Question: I don't know what else to try, I've updated to Jackson 2, changed to Lazy, used @JsonIgnore... but nothing worked out. Any idea what can it be?
- - -
Estado HTTP 500 - Could not write JSON: failed to lazily initialize a collection of role: com.javalabs.web.dao.Task.actions, no session or session was closed (through reference chain: java.util.HashMap["actions"]->java.util.ArrayList[0]->com.javalabs.web.dao.TaskAction["task"]->com.javalabs.web.dao.Task["actions"]); nested exception is com.fasterxml.jackson.databind.JsonMappingException: failed to lazily initialize a collection of role: com.javalabs.web.dao.Task.actions, no session or session was closed (through reference chain: java.util.HashMap["actions"]->java.util.ArrayList[0]->com.javalabs.web.dao.TaskAction["task"]->com.javalabs.web.dao.Task["actions"])
'''
org.springframework.http.converter.HttpMessageNotWritableException: Could not write JSON: failed to lazily initialize a collection of role: com.javalabs.web.dao.Task.actions, no session or session was closed (through reference chain: java.util.HashMap["actions"]->java.util.ArrayList[0]->com.javalabs.web.dao.TaskAction["task"]->com.javalabs.web.dao.Task["actions"]); nested exception is com.fasterxml.jackson.databind.JsonMappingException: failed to lazily initialize a collection of role: com.javalabs.web.dao.Task.actions, no session or session was closed (through reference chain: java.util.HashMap["actions"]->java.util.ArrayList[0]->com.javalabs.web.dao.TaskAction["task"]->com.javalabs.web.dao.Task["actions"])
org.springframework.http.converter.json.MappingJackson2HttpMessageConverter.writeInternal(MappingJackson2HttpMessageConverter.java:207)
org.springframework.http.converter.AbstractHttpMessageConverter.write(AbstractHttpMessageConverter.java:179)
org.springframework.web.servlet.mvc.method.annotation.AbstractMessageConverterMethodProcessor.writeWithMessageConverters(AbstractMessageConverterMethodProcessor.java:148)
org.springframework.web.servlet.mvc.method.annotation.AbstractMessageConverterMethodProcessor.writeWithMessageConverters(AbstractMessageConverterMethodProcessor.java:90)
org.springframework.web.servlet.mvc.method.annotation.RequestResponseBodyMethodProcessor.handleReturnValue(RequestResponseBodyMethodProcessor.java:189)
org.springframework.web.method.support.HandlerMethodReturnValueHandlerComposite.handleReturnValue(HandlerMethodReturnValueHandlerComposite.java:69)
org.springframework.web.servlet.mvc.method.annotation.ServletInvocableHandlerMethod.invokeAndHandle(ServletInvocableHandlerMethod.java:122)
org.springframework.web.servlet.mvc.method.annotation.RequestMappingHandlerAdapter.invokeHandleMethod(RequestMappingHandlerAdapter.java:745)
org.springframework.web.servlet.mvc.method.annotation.RequestMappingHandlerAdapter.handleInternal(RequestMappingHandlerAdapter.java:686)
org.springframework.web.servlet.mvc.method.AbstractHandlerMethodAdapter.handle(AbstractHandlerMethodAdapter.java:80)
org.springframework.web.servlet.DispatcherServlet.doDispatch(DispatcherServlet.java:925)
org.springframework.web.servlet.DispatcherServlet.doService(DispatcherServlet.java:856)
org.springframework.web.servlet.FrameworkServlet.processRequest(FrameworkServlet.java:936)
org.springframework.web.servlet.FrameworkServlet.doGet(FrameworkServlet.java:827)
javax.servlet.http.HttpServlet.service(HttpServlet.java:620)
org.springframework.web.servlet.FrameworkServlet.service(FrameworkServlet.java:812)
javax.servlet.http.HttpServlet.service(HttpServlet.java:727)
org.apache.tomcat.websocket.server.WsFilter.doFilter(WsFilter.java:52)
org.springframework.security.web.FilterChainProxy$VirtualFilterChain.doFilter(FilterChainProxy.java:330)
org.springframework.security.web.access.intercept.FilterSecurityInterceptor.invoke(FilterSecurityInterceptor.java:118)
org.springframework.security.web.access.intercept.FilterSecurityInterceptor.doFilter(FilterSecurityInterceptor.java:84)
org.springframework.security.web.FilterChainProxy$VirtualFilterChain.doFilter(FilterChainProxy.java:342)
org.springframework.security.web.access.ExceptionTranslationFilter.doFilter(ExceptionTranslationFilter.java:113)
org.springframework.security.web.FilterChainProxy$VirtualFilterChain.doFilter(FilterChainProxy.java:342)
org.springframework.security.web.session.SessionManagementFilter.doFilter(SessionManagementFilter.java:103)
org.springframework.security.web.FilterChainProxy$VirtualFilterChain.doFilter(FilterChainProxy.java:342)
org.springframework.security.web.authentication.AnonymousAuthenticationFilter.doFilter(AnonymousAuthenticationFilter.java:113)
org.springframework.security.web.FilterChainProxy$VirtualFilterChain.doFilter(FilterChainProxy.java:342)
org.springframework.security.web.servletapi.SecurityContextHolderAwareRequestFilter.doFilter(SecurityContextHolderAwareRequestFilter.java:154)
org.springframework.security.web.FilterChainProxy$VirtualFilterChain.doFilter(FilterChainProxy.java:342)
org.springframework.security.web.savedrequest.RequestCacheAwareFilter.doFilter(RequestCacheAwareFilter.java:45)
org.springframework.security.web.FilterChainProxy$VirtualFilterChain.doFilter(FilterChainProxy.java:342)
org.springframework.security.web.authentication.AbstractAuthenticationProcessingFilter.doFilter(AbstractAuthenticationProcessingFilter.java:199)
org.springframework.security.web.FilterChainProxy$VirtualFilterChain.doFilter(FilterChainProxy.java:342)
org.springframework.security.web.authentication.logout.LogoutFilter.doFilter(LogoutFilter.java:110)
org.springframework.security.web.FilterChainProxy$VirtualFilterChain.doFilter(FilterChainProxy.java:342)
org.springframework.security.web.context.request.async.WebAsyncManagerIntegrationFilter.doFilterInternal(WebAsyncManagerIntegrationFilter.java:50)
org.springframework.web.filter.OncePerRequestFilter.doFilter(OncePerRequestFilter.java:107)
org.springframework.security.web.FilterChainProxy$VirtualFilterChain.doFilter(FilterChainProxy.java:342)
org.springframework.security.web.context.SecurityContextPersistenceFilter.doFilter(SecurityContextPersistenceFilter.java:87)
org.springframework.security.web.FilterChainProxy$VirtualFilterChain.doFilter(FilterChainProxy.java:342)
org.springframework.security.web.FilterChainProxy.doFilterInternal(FilterChainProxy.java:192)
org.springframework.security.web.FilterChainProxy.doFilter(FilterChainProxy.java:160)
org.springframework.web.filter.DelegatingFilterProxy.invokeDelegate(DelegatingFilterProxy.java:343)
org.springframework.web.filter.DelegatingFilterProxy.doFilter(DelegatingFilterProxy.java:260)
causa raiz
com.fasterxml.jackson.databind.JsonMappingException: failed to lazily initialize a collection of role: com.javalabs.web.dao.Task.actions, no session or session was closed (through reference chain: java.util.HashMap["actions"]->java.util.ArrayList[0]->com.javalabs.web.dao.TaskAction["task"]->com.javalabs.web.dao.Task["actions"])
com.fasterxml.jackson.databind.JsonMappingException.wrapWithPath(JsonMappingException.java:232)
com.fasterxml.jackson.databind.JsonMappingException.wrapWithPath(JsonMappingException.java:197)
com.fasterxml.jackson.databind.ser.std.StdSerializer.wrapAndThrow(StdSerializer.java:184)
com.fasterxml.jackson.databind.ser.std.BeanSerializerBase.serializeFields(BeanSerializerBase.java:605)
com.fasterxml.jackson.databind.ser.BeanSerializer.serialize(BeanSerializer.java:142)
com.fasterxml.jackson.databind.ser.BeanPropertyWriter.serializeAsField(BeanPropertyWriter.java:569)
com.fasterxml.jackson.databind.ser.std.BeanSerializerBase.serializeFields(BeanSerializerBase.java:597)
com.fasterxml.jackson.databind.ser.BeanSerializer.serialize(BeanSerializer.java:142)
com.fasterxml.jackson.databind.ser.impl.IndexedListSerializer.serializeContents(IndexedListSerializer.java:100)
com.fasterxml.jackson.databind.ser.impl.IndexedListSerializer.serializeContents(IndexedListSerializer.java:21)
com.fasterxml.jackson.databind.ser.std.AsArraySerializerBase.serialize(AsArraySerializerBase.java:186)
com.fasterxml.jackson.databind.ser.std.MapSerializer.serializeFields(MapSerializer.java:394)
com.fasterxml.jackson.databind.ser.std.MapSerializer.serialize(MapSerializer.java:315)
com.fasterxml.jackson.databind.ser.std.MapSerializer.serialize(MapSerializer.java:27)
com.fasterxml.jackson.databind.ser.DefaultSerializerProvider.serializeValue(DefaultSerializerProvider.java:118)
com.fasterxml.jackson.databind.ObjectMapper.writeValue(ObjectMapper.java:1819)
org.springframework.http.converter.json.MappingJackson2HttpMessageConverter.writeInternal(MappingJackson2HttpMessageConverter.java:204)
org.springframework.http.converter.AbstractHttpMessageConverter.write(AbstractHttpMessageConverter.java:179)
org.springframework.web.servlet.mvc.method.annotation.AbstractMessageConverterMethodProcessor.writeWithMessageConverters(AbstractMessageConverterMethodProcessor.java:148)
org.springframework.web.servlet.mvc.method.annotation.AbstractMessageConverterMethodProcessor.writeWithMessageConverters(AbstractMessageConverterMethodProcessor.java:90)
org.springframework.web.servlet.mvc.method.annotation.RequestResponseBodyMethodProcessor.handleReturnValue(RequestResponseBodyMethodProcessor.java:189)
org.springframework.web.method.support.HandlerMethodReturnValueHandlerComposite.handleReturnValue(HandlerMethodReturnValueHandlerComposite.java:69)
org.springframework.web.servlet.mvc.method.annotation.ServletInvocableHandlerMethod.invokeAndHandle(ServletInvocableHandlerMethod.java:122)
org.springframework.web.servlet.mvc.method.annotation.RequestMappingHandlerAdapter.invokeHandleMethod(RequestMappingHandlerAdapter.java:745)
org.springframework.web.servlet.mvc.method.annotation.RequestMappingHandlerAdapter.handleInternal(RequestMappingHandlerAdapter.java:686)
org.springframework.web.servlet.mvc.method.AbstractHandlerMethodAdapter.handle(AbstractHandlerMethodAdapter.java:80)
org.springframework.web.servlet.DispatcherServlet.doDispatch(DispatcherServlet.java:925)
org.springframework.web.servlet.DispatcherServlet.doService(DispatcherServlet.java:856)
org.springframework.web.servlet.FrameworkServlet.processRequest(FrameworkServlet.java:936)
org.springframework.web.servlet.FrameworkServlet.doGet(FrameworkServlet.java:827)
javax.servlet.http.HttpServlet.service(HttpServlet.java:620)
org.springframework.web.servlet.FrameworkServlet.service(FrameworkServlet.java:812)
javax.servlet.http.HttpServlet.service(HttpServlet.java:727)
org.apache.tomcat.websocket.server.WsFilter.doFilter(WsFilter.java:52)
org.springframework.security.web.FilterChainProxy$VirtualFilterChain.doFilter(FilterChainProxy.java:330)
org.springframework.security.web.access.intercept.FilterSecurityInterceptor.invoke(FilterSecurityInterceptor.java:118)
org.springframework.security.web.access.intercept.FilterSecurityInterceptor.doFilter(FilterSecurityInterceptor.java:84)
org.springframework.security.web.FilterChainProxy$VirtualFilterChain.doFilter(FilterChainProxy.java:342)
org.springframework.security.web.access.ExceptionTranslationFilter.doFilter(ExceptionTranslationFilter.java:113)
org.springframework.security.web.FilterChainProxy$VirtualFilterChain.doFilter(FilterChainProxy.java:342)
org.springframework.security.web.session.SessionManagementFilter.doFilter(SessionManagementFilter.java:103)
org.springframework.security.web.FilterChainProxy$VirtualFilterChain.doFilter(FilterChainProxy.java:342)
org.springframework.security.web.authentication.AnonymousAuthenticationFilter.doFilter(AnonymousAuthenticationFilter.java:113)
org.springframework.security.web.FilterChainProxy$VirtualFilterChain.doFilter(FilterChainProxy.java:342)
org.springframework.security.web.servletapi.SecurityContextHolderAwareRequestFilter.doFilter(SecurityContextHolderAwareRequestFilter.java:154)
org.springframework.security.web.FilterChainProxy$VirtualFilterChain.doFilter(FilterChainProxy.java:342)
org.springframework.security.web.savedrequest.RequestCacheAwareFilter.doFilter(RequestCacheAwareFilter.java:45)
org.springframework.security.web.FilterChainProxy$VirtualFilterChain.doFilter(FilterChainProxy.java:342)
org.springframework.security.web.authentication.AbstractAuthenticationProcessingFilter.doFilter(AbstractAuthenticationProcessingFilter.java:199)
org.springframework.security.web.FilterChainProxy$VirtualFilterChain.doFilter(FilterChainProxy.java:342)
org.springframework.security.web.authentication.logout.LogoutFilter.doFilter(LogoutFilter.java:110)
org.springframework.security.web.FilterChainProxy$VirtualFilterChain.doFilter(FilterChainProxy.java:342)
org.springframework.security.web.context.request.async.WebAsyncManagerIntegrationFilter.doFilterInternal(WebAsyncManagerIntegrationFilter.java:50)
org.springframework.web.filter.OncePerRequestFilter.doFilter(OncePerRequestFilter.java:107)
org.springframework.security.web.FilterChainProxy$VirtualFilterChain.doFilter(FilterChainProxy.java:342)
org.springframework.security.web.context.SecurityContextPersistenceFilter.doFilter(SecurityContextPersistenceFilter.java:87)
org.springframework.security.web.FilterChainProxy$VirtualFilterChain.doFilter(FilterChainProxy.java:342)
org.springframework.security.web.FilterChainProxy.doFilterInternal(FilterChainProxy.java:192)
org.springframework.security.web.FilterChainProxy.doFilter(FilterChainProxy.java:160)
org.springframework.web.filter.DelegatingFilterProxy.invokeDelegate(DelegatingFilterProxy.java:343)
org.springframework.web.filter.DelegatingFilterProxy.doFilter(DelegatingFilterProxy.java:260)
causa raiz
org.hibernate.LazyInitializationException: failed to lazily initialize a collection of role: com.javalabs.web.dao.Task.actions, no session or session was closed
org.hibernate.collection.AbstractPersistentCollection.throwLazyInitializationException(AbstractPersistentCollection.java:383)
org.hibernate.collection.AbstractPersistentCollection.throwLazyInitializationExceptionIfNotConnected(AbstractPersistentCollection.java:375)
org.hibernate.collection.AbstractPersistentCollection.initialize(AbstractPersistentCollection.java:368)
org.hibernate.collection.AbstractPersistentCollection.read(AbstractPersistentCollection.java:111)
org.hibernate.collection.PersistentBag.iterator(PersistentBag.java:272)
com.fasterxml.jackson.databind.ser.std.CollectionSerializer.serializeContents(CollectionSerializer.java:90)
com.fasterxml.jackson.databind.ser.std.CollectionSerializer.serializeContents(CollectionSerializer.java:23)
com.fasterxml.jackson.databind.ser.std.AsArraySerializerBase.serialize(AsArraySerializerBase.java:186)
com.fasterxml.jackson.databind.ser.BeanPropertyWriter.serializeAsField(BeanPropertyWriter.java:569)
com.fasterxml.jackson.databind.ser.std.BeanSerializerBase.serializeFields(BeanSerializerBase.java:597)
com.fasterxml.jackson.databind.ser.BeanSerializer.serialize(BeanSerializer.java:142)
com.fasterxml.jackson.databind.ser.BeanPropertyWriter.serializeAsField(BeanPropertyWriter.java:569)
com.fasterxml.jackson.databind.ser.std.BeanSerializerBase.serializeFields(BeanSerializerBase.java:597)
com.fasterxml.jackson.databind.ser.BeanSerializer.serialize(BeanSerializer.java:142)
com.fasterxml.jackson.databind.ser.impl.IndexedListSerializer.serializeContents(IndexedListSerializer.java:100)
com.fasterxml.jackson.databind.ser.impl.IndexedListSerializer.serializeContents(IndexedListSerializer.java:21)
com.fasterxml.jackson.databind.ser.std.AsArraySerializerBase.serialize(AsArraySerializerBase.java:186)
com.fasterxml.jackson.databind.ser.std.MapSerializer.serializeFields(MapSerializer.java:394)
com.fasterxml.jackson.databind.ser.std.MapSerializer.serialize(MapSerializer.java:315)
com.fasterxml.jackson.databind.ser.std.MapSerializer.serialize(MapSerializer.java:27)
com.fasterxml.jackson.databind.ser.DefaultSerializerProvider.serializeValue(DefaultSerializerProvider.java:118)
com.fasterxml.jackson.databind.ObjectMapper.writeValue(ObjectMapper.java:1819)
org.springframework.http.converter.json.MappingJackson2HttpMessageConverter.writeInternal(MappingJackson2HttpMessageConverter.java:204)
org.springframework.http.converter.AbstractHttpMessageConverter.write(AbstractHttpMessageConverter.java:179)
org.springframework.web.servlet.mvc.method.annotation.AbstractMessageConverterMethodProcessor.writeWithMessageConverters(AbstractMessageConverterMethodProcessor.java:148)
org.springframework.web.servlet.mvc.method.annotation.AbstractMessageConverterMethodProcessor.writeWithMessageConverters(AbstractMessageConverterMethodProcessor.java:90)
org.springframework.web.servlet.mvc.method.annotation.RequestResponseBodyMethodProcessor.handleReturnValue(RequestResponseBodyMethodProcessor.java:189)
org.springframework.web.method.support.HandlerMethodReturnValueHandlerComposite.handleReturnValue(HandlerMethodReturnValueHandlerComposite.java:69)
org.springframework.web.servlet.mvc.method.annotation.ServletInvocableHandlerMethod.invokeAndHandle(ServletInvocableHandlerMethod.java:122)
org.springframework.web.servlet.mvc.method.annotation.RequestMappingHandlerAdapter.invokeHandleMethod(RequestMappingHandlerAdapter.java:745)
org.springframework.web.servlet.mvc.method.annotation.RequestMappingHandlerAdapter.handleInternal(RequestMappingHandlerAdapter.java:686)
org.springframework.web.servlet.mvc.method.AbstractHandlerMethodAdapter.handle(AbstractHandlerMethodAdapter.java:80)
org.springframework.web.servlet.DispatcherServlet.doDispatch(DispatcherServlet.java:925)
org.springframework.web.servlet.DispatcherServlet.doService(DispatcherServlet.java:856)
org.springframework.web.servlet.FrameworkServlet.processRequest(FrameworkServlet.java:936)
org.springframework.web.servlet.FrameworkServlet.doGet(FrameworkServlet.java:827)
javax.servlet.http.HttpServlet.service(HttpServlet.java:620)
org.springframework.web.servlet.FrameworkServlet.service(FrameworkServlet.java:812)
javax.servlet.http.HttpServlet.service(HttpServlet.java:727)
org.apache.tomcat.websocket.server.WsFilter.doFilter(WsFilter.java:52)
org.springframework.security.web.FilterChainProxy$VirtualFilterChain.doFilter(FilterChainProxy.java:330)
org.springframework.security.web.access.intercept.FilterSecurityInterceptor.invoke(FilterSecurityInterceptor.java:118)
org.springframework.security.web.access.intercept.FilterSecurityInterceptor.doFilter(FilterSecurityInterceptor.java:84)
org.springframework.security.web.FilterChainProxy$VirtualFilterChain.doFilter(FilterChainProxy.java:342)
org.springframework.security.web.access.ExceptionTranslationFilter.doFilter(ExceptionTranslationFilter.java:113)
org.springframework.security.web.FilterChainProxy$VirtualFilterChain.doFilter(FilterChainProxy.java:342)
org.springframework.security.web.session.SessionManagementFilter.doFilter(SessionManagementFilter.java:103)
org.springframework.security.web.FilterChainProxy$VirtualFilterChain.doFilter(FilterChainProxy.java:342)
org.springframework.security.web.authentication.AnonymousAuthenticationFilter.doFilter(AnonymousAuthenticationFilter.java:113)
org.springframework.security.web.FilterChainProxy$VirtualFilterChain.doFilter(FilterChainProxy.java:342)
org.springframework.security.web.servletapi.SecurityContextHolderAwareRequestFilter.doFilter(SecurityContextHolderAwareRequestFilter.java:154)
org.springframework.security.web.FilterChainProxy$VirtualFilterChain.doFilter(FilterChainProxy.java:342)
org.springframework.security.web.savedrequest.RequestCacheAwareFilter.doFilter(RequestCacheAwareFilter.java:45)
org.springframework.security.web.FilterChainProxy$VirtualFilterChain.doFilter(FilterChainProxy.java:342)
org.springframework.security.web.authentication.AbstractAuthenticationProcessingFilter.doFilter(AbstractAuthenticationProcessingFilter.java:199)
org.springframework.security.web.FilterChainProxy$VirtualFilterChain.doFilter(FilterChainProxy.java:342)
org.springframework.security.web.authentication.logout.LogoutFilter.doFilter(LogoutFilter.java:110)
org.springframework.security.web.FilterChainProxy$VirtualFilterChain.doFilter(FilterChainProxy.java:342)
org.springframework.security.web.context.request.async.WebAsyncManagerIntegrationFilter.doFilterInternal(WebAsyncManagerIntegrationFilter.java:50)
org.springframework.web.filter.OncePerRequestFilter.doFilter(OncePerRequestFilter.java:107)
org.springframework.security.web.FilterChainProxy$VirtualFilterChain.doFilter(FilterChainProxy.java:342)
org.springframework.security.web.context.SecurityContextPersistenceFilter.doFilter(SecurityContextPersistenceFilter.java:87)
org.springframework.security.web.FilterChainProxy$VirtualFilterChain.doFilter(FilterChainProxy.java:342)
org.springframework.security.web.FilterChainProxy.doFilterInternal(FilterChainProxy.java:192)
org.springframework.security.web.FilterChainProxy.doFilter(FilterChainProxy.java:160)
org.springframework.web.filter.DelegatingFilterProxy.invokeDelegate(DelegatingFilterProxy.java:343)
org.springframework.web.filter.DelegatingFilterProxy.doFilter(DelegatingFilterProxy.java:260)
'''

'''
@Controller
public class TaskController {
...
@RequestMapping(value = "/getactions/{id}", method = RequestMethod.GET, produces = "application/json")
public @ResponseBody Map<String, Object> getActions(Principal principal,
@PathVariable Long id) {
logger.info("Task controller get actions...");
List<TaskAction> actions = null;
if (principal == null) {
actions = new ArrayList<TaskAction>();
} else {
actions = taskActionService.getAllTaskActions(id);
}
Map<String, Object> data = new HashMap<String, Object>();
data.put("actions", actions);
data.put("number", actions.size());
return data;
}
}
'''
'''
@Entity
@Table(name = "t_task")
public class Task {
@Id
@GeneratedValue(strategy = GenerationType.AUTO)
@Column(name = "idTask")
private long idTask;
@Size(min = 5, max = 100)
@Column(name = "taskname")
private String taskname;
...
@OneToMany(cascade = CascadeType.ALL, fetch = FetchType.LAZY, mappedBy = "task", orphanRemoval = true)
private List<TaskAction> actions = new ArrayList<TaskAction>();
@Column(name = "timestamp")
private Timestamp timestamp;
...
}
'''
@Entity
@Table(name = "t_user")
public class User {
'''
@Id
@GeneratedValue(strategy=GenerationType.AUTO)
@Column(name = "idUser")
private long idUser;
...
@ManyToMany(cascade = { CascadeType.ALL })
@JsonIgnore
@JoinTable(name = "r_userrole", joinColumns = { @JoinColumn(name = "idUser") }, inverseJoinColumns = { @JoinColumn(name = "idRole") })
private Set<Role> roles = new HashSet<Role>();
'''
...
}
'''
@Entity
@Table(name = "t_taskaction")
public class TaskAction {
@Id
@GeneratedValue(strategy = GenerationType.AUTO)
@Column(name = "idTaskAction")
private long idTaskAction;
@ManyToOne
@JoinColumn(name = "idTask", nullable = false)
private Task task;
...
@ManyToOne(fetch = FetchType.LAZY)
@JoinColumn(name = "idUser", nullable = false)
private User user;
@Column(name = "timestamp")
private Date timestamp;
...
}
'''
'''
@Repository
@Transactional
@Component("taskActionDao")
public class TaskActionDao {
@Autowired
private SessionFactory sessionFactory;
public Session session() {
return sessionFactory.getCurrentSession();
}
...
@SuppressWarnings("unchecked")
public List<TaskAction> getAllTaskActions() {
Query q = session().createQuery("from TaskAction");
List<TaskAction> la = q.list();
//createQuery("from TaskAction").list();
System.out.println(">>>>>>>>>>getAllActions>>>>>>>>>>> " + la.size());
return la;
}
@SuppressWarnings("unchecked")
public List<TaskAction> getAllTaskActions(long idTask) {
Criteria crit = session().createCriteria(TaskAction.class);
crit.add(Restrictions.eq("task.idTask", idTask));
System.out.println(">>>>>>>>getAllActions(id)>>>>>>>>>>>>> " + crit.list().size());
return crit.list();
}
}
'''
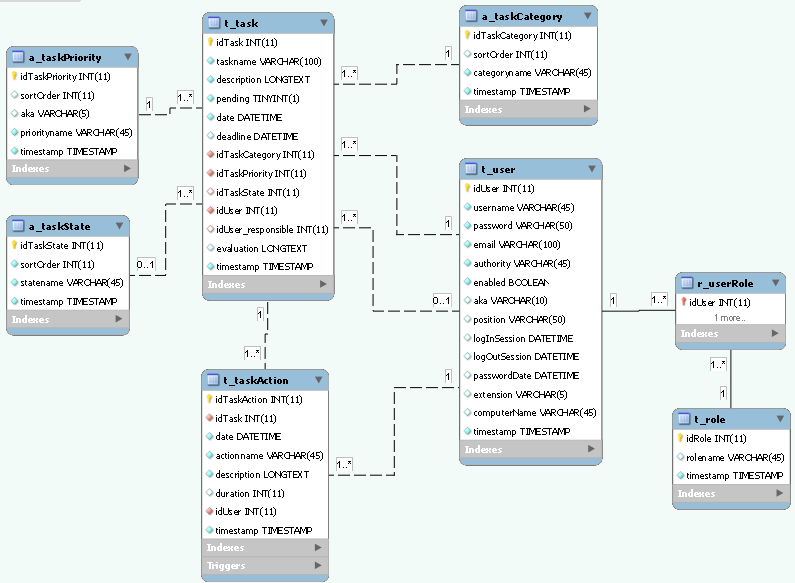
Answer: Fist of all, we don't need User.java at all here. It has nothing to it. The issue is related to Task.actions. You load collection of TaskAction, TaskAction has Task and this Task has collection of TaskAction which cannot be initialized. You can add '@JsonIgnore' to:
'''
private List<TaskAction> actions = new ArrayList<TaskAction>(); //Task class
'''
or to:
'''
private Task task; //TaskAction class
'''
You can also try with changing 'FetchType.LAZY' to 'FetchType.EAGER' for collection of actions in Task.java, however I'm not sure it's going to work (circular references)